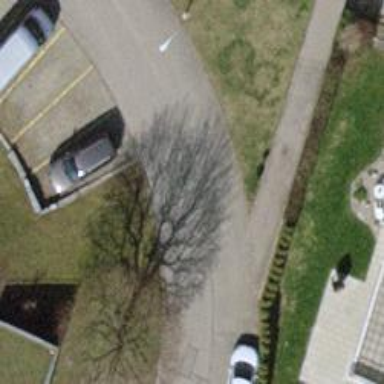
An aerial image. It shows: Asphalt road in residential area.